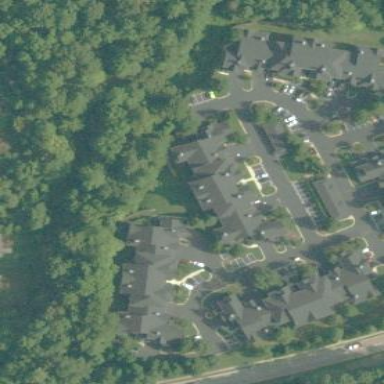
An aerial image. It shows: Residential building.